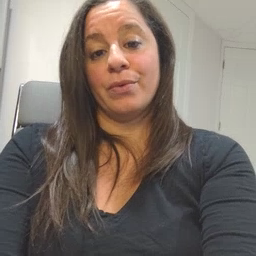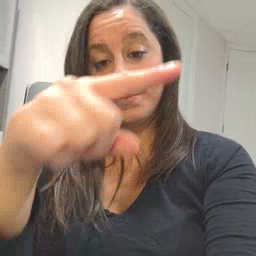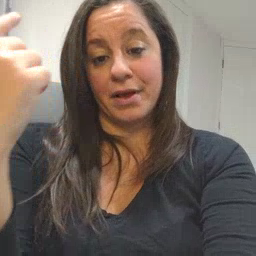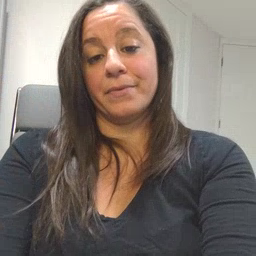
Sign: black